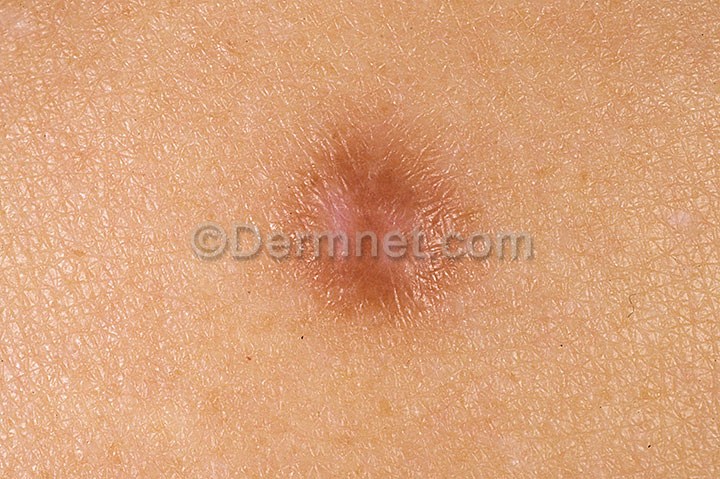
Disease: Seborrheic Keratoses and other Benign Tumors